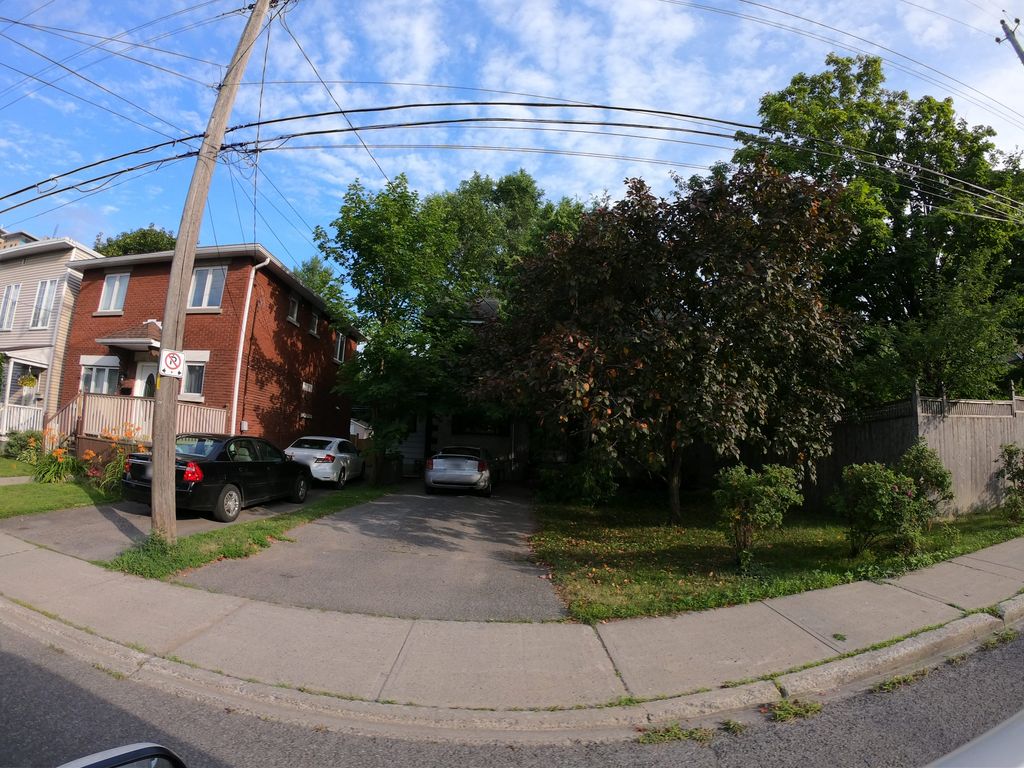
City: ottawa-gatineau